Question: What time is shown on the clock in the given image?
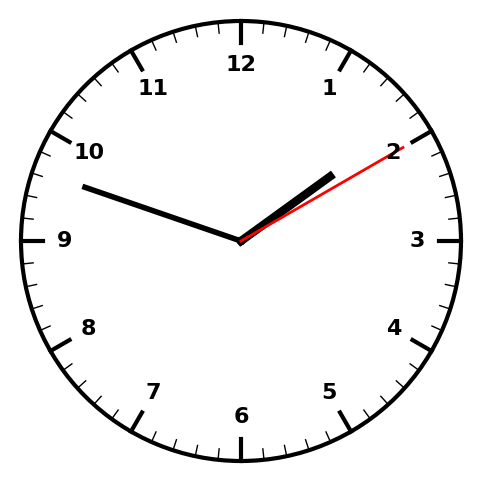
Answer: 01:48:10